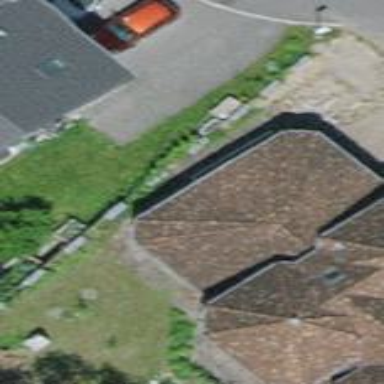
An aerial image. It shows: Garage building.